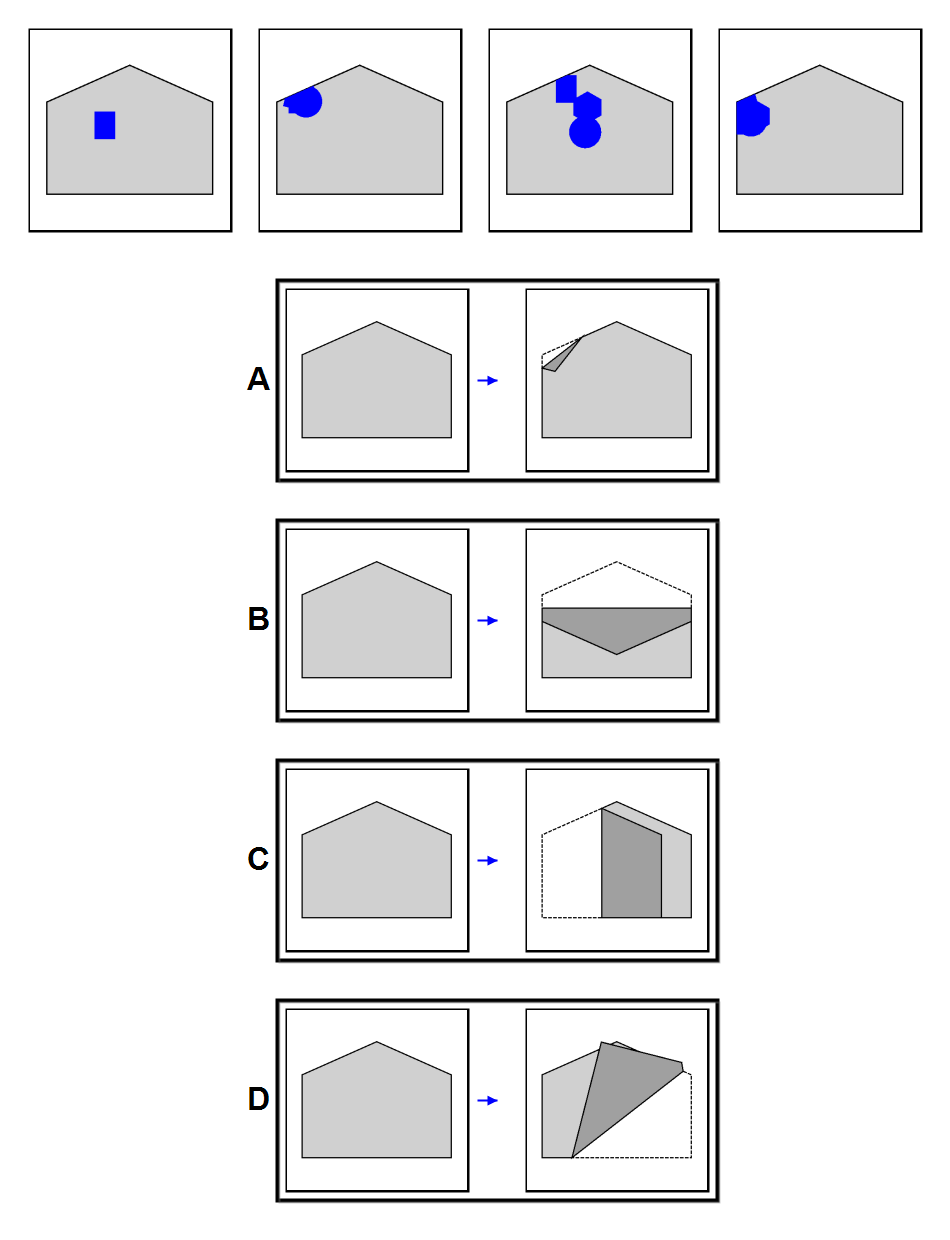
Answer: A